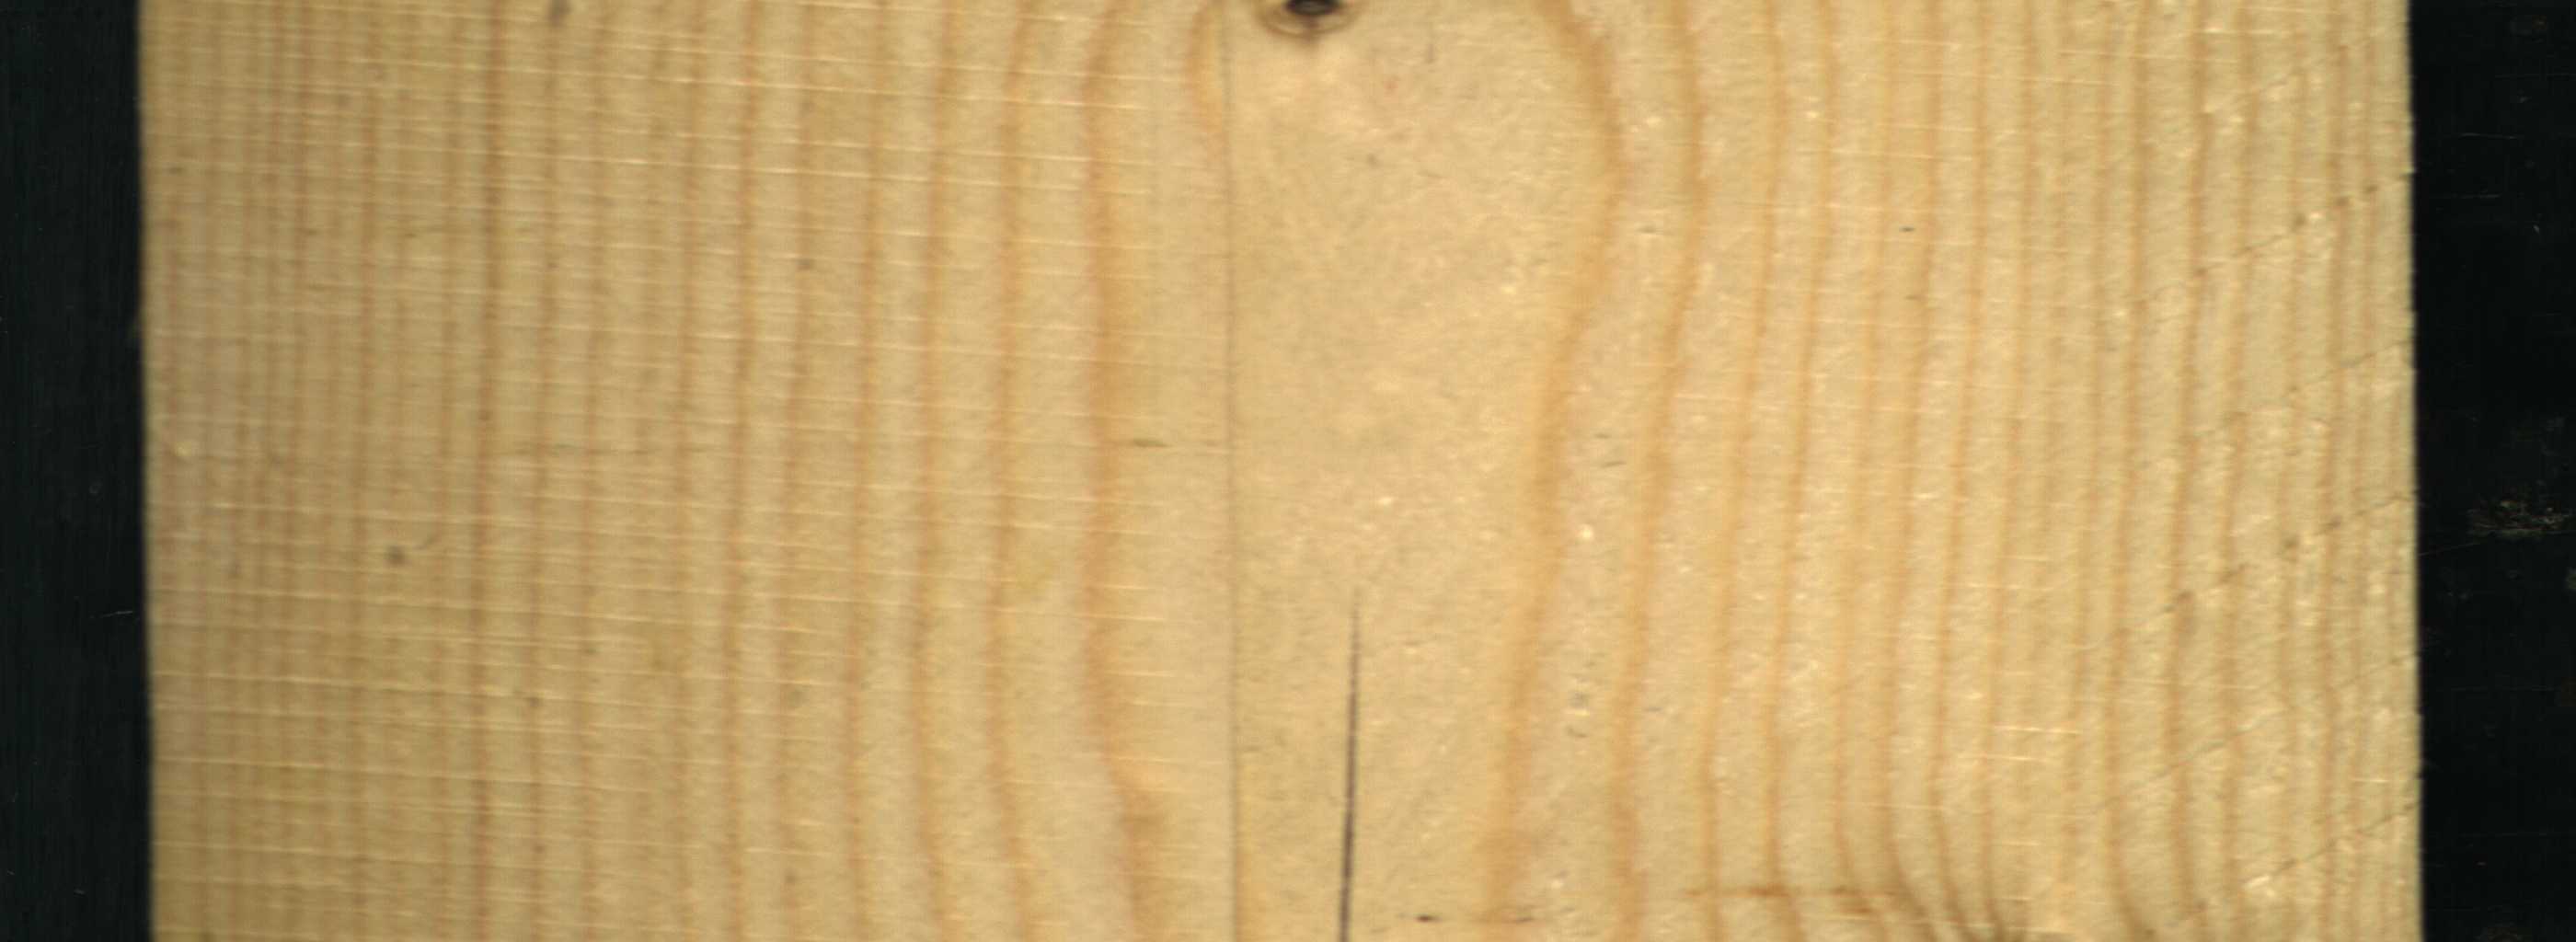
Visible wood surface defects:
Crack
Dead_Knot